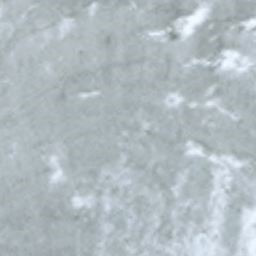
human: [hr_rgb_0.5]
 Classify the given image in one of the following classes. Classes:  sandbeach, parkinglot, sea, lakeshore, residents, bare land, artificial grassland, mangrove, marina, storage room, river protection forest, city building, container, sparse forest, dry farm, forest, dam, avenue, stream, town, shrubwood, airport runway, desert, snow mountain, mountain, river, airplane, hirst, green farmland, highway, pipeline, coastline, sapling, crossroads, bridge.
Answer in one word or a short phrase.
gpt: snow mountain